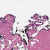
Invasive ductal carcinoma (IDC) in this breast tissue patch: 0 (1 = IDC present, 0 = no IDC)